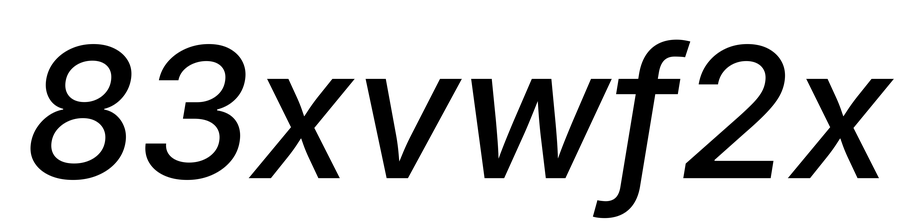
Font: Inter-Italic_Medium_Italic